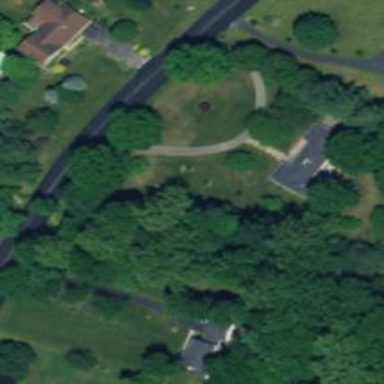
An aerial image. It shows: Driveway.